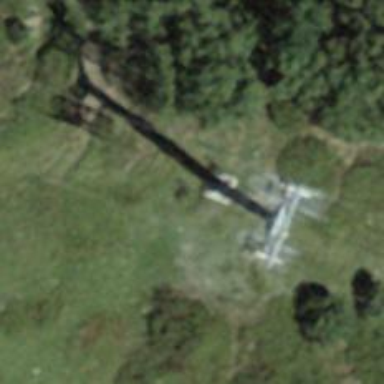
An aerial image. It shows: Pylon used for aerialway.